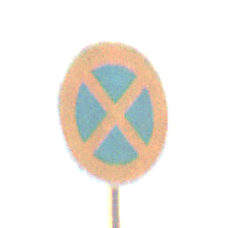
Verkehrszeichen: AbsolutesHalteverbot
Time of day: SunriseSunset
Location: Outdoor (Nature)
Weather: Clear
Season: NotSpecified
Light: Natural